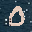
Label: 0